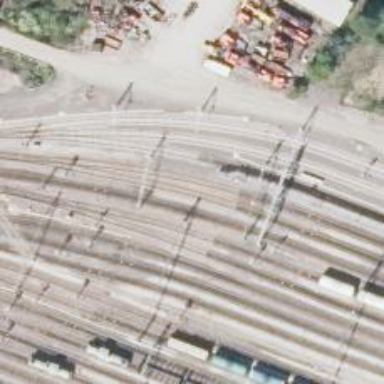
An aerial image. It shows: Railway signal.